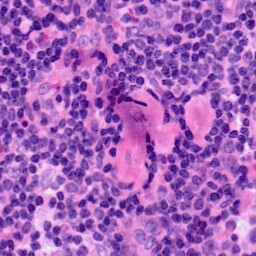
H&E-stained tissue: LymphNode